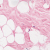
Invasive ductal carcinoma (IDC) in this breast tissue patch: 0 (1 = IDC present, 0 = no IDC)